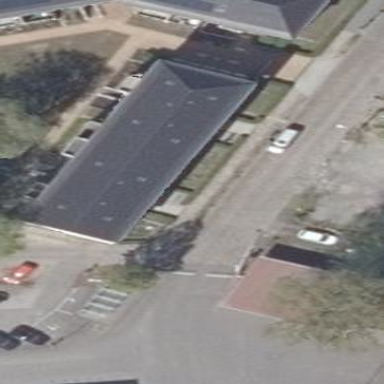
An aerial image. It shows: Hipped-roof building with apartments.